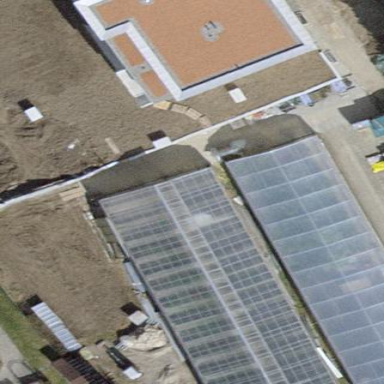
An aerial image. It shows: Greenhouse.